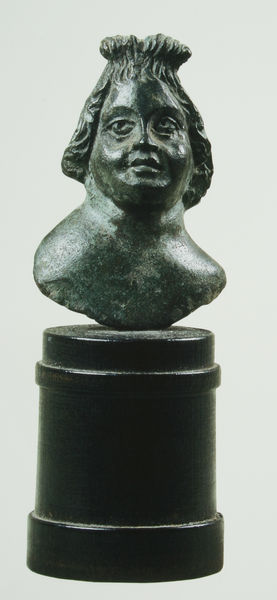
Titel: Kinderbüste
Standort: St. Petersburg
Institution: Schloss Pawlowsk
Schlagwörter: dunkel, kopf, mann, schatten, weiß, grün, frau, frisur, grau, haar, hell, hintergrund, licht, marmor, mund, nase, schwarz, stirn, säule, blick, alt, augen, gesicht, knoten, sockel, stein, bildnis, hals, portrait, porträt, auge, figur, haare, kind, augenbrauen, kinn, lippen, locke, locken, ohren, schulter, schultern, rund, skulptur, statue, lächeln, dutt, wangen, backen, modern, beleuchtung, rand, dick, weiblich, büste, glanz, metall, bronze, granit, plastik, podest, lider, foto, fotografie, photographie, birne, fett, gusseisen, belichtung, schwarzweiß, augenlider, schielen, komödie, photo, fragment, sims, hubi, doppelkinn, farbfoto, satyr, absätze, ständer, block, guss, fotographie, schief, dicklich, tolle, unförmig, römisch, tonne, bildhauer, pausbacken, brone, frisiert, haarschopf, bronzebüste, bronzeguß, ungestalt, gus, büste#, schmalztolle, tupé